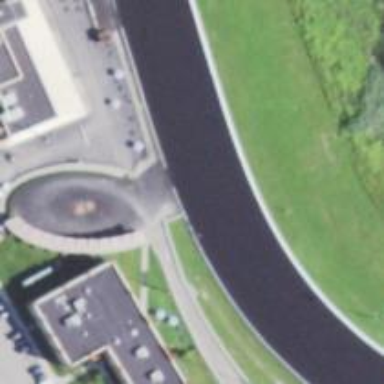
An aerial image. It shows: Track in leisure land.